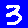
Digit: 3